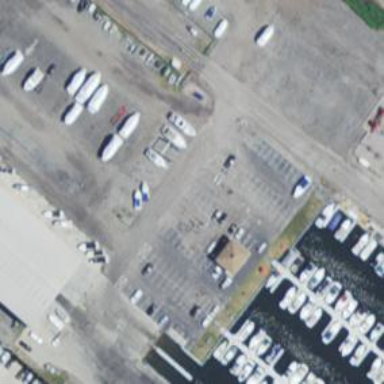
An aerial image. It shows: Marina on leisure land.